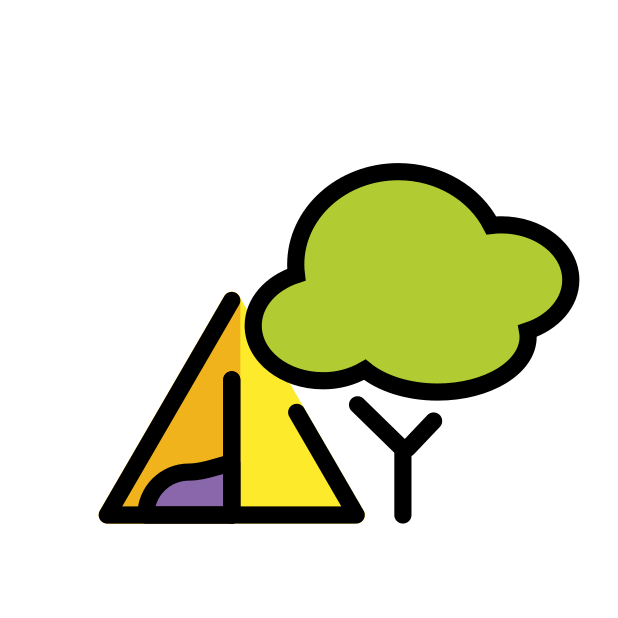
Emoji: 🏕
Name: camping
Unicode: 0x1f3d5